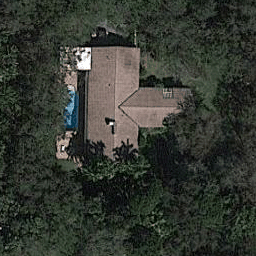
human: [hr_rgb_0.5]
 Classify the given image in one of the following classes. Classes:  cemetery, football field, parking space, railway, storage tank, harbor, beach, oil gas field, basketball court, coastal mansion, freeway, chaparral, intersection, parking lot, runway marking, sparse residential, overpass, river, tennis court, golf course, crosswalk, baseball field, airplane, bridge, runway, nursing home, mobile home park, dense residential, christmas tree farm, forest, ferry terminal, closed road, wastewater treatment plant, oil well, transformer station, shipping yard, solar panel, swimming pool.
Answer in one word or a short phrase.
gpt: sparse residential